Question: what neural network model for the picture below are supported by cntk?
which of them are supported by higher level API,and which are supported by core or lower level only?
neural network model:

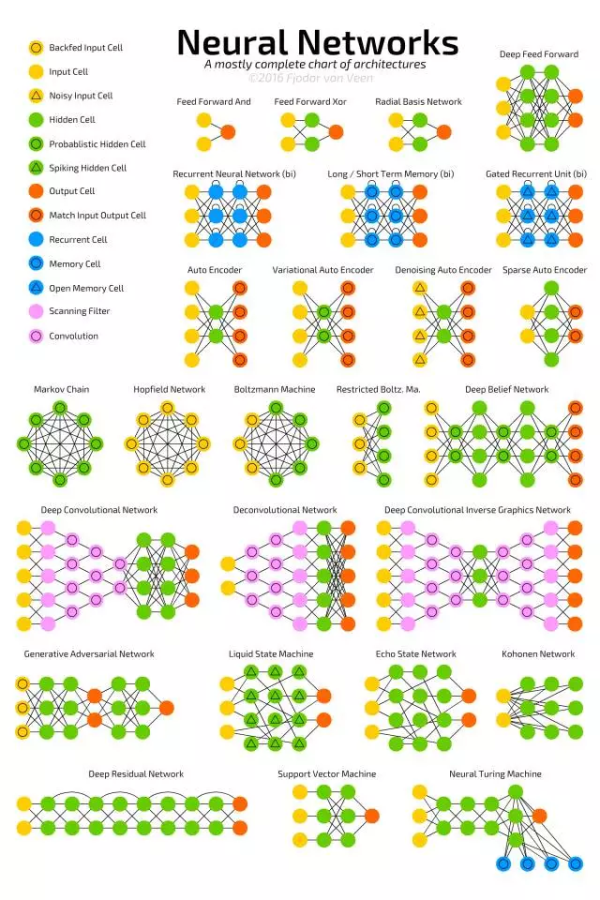
Answer: Based on the description of the different components, all of these networks are supported. However, the ones that will be efficient to learn are the ones which are trained with gradient based methods. CNTK doesn't have built-in learners for RBMs and other models whose updates are not based on stochastic gradients. You could write those updates with user-defined learners though.